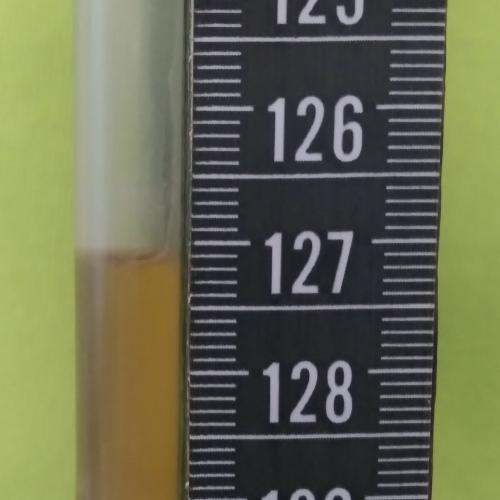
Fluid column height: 127.1 cm